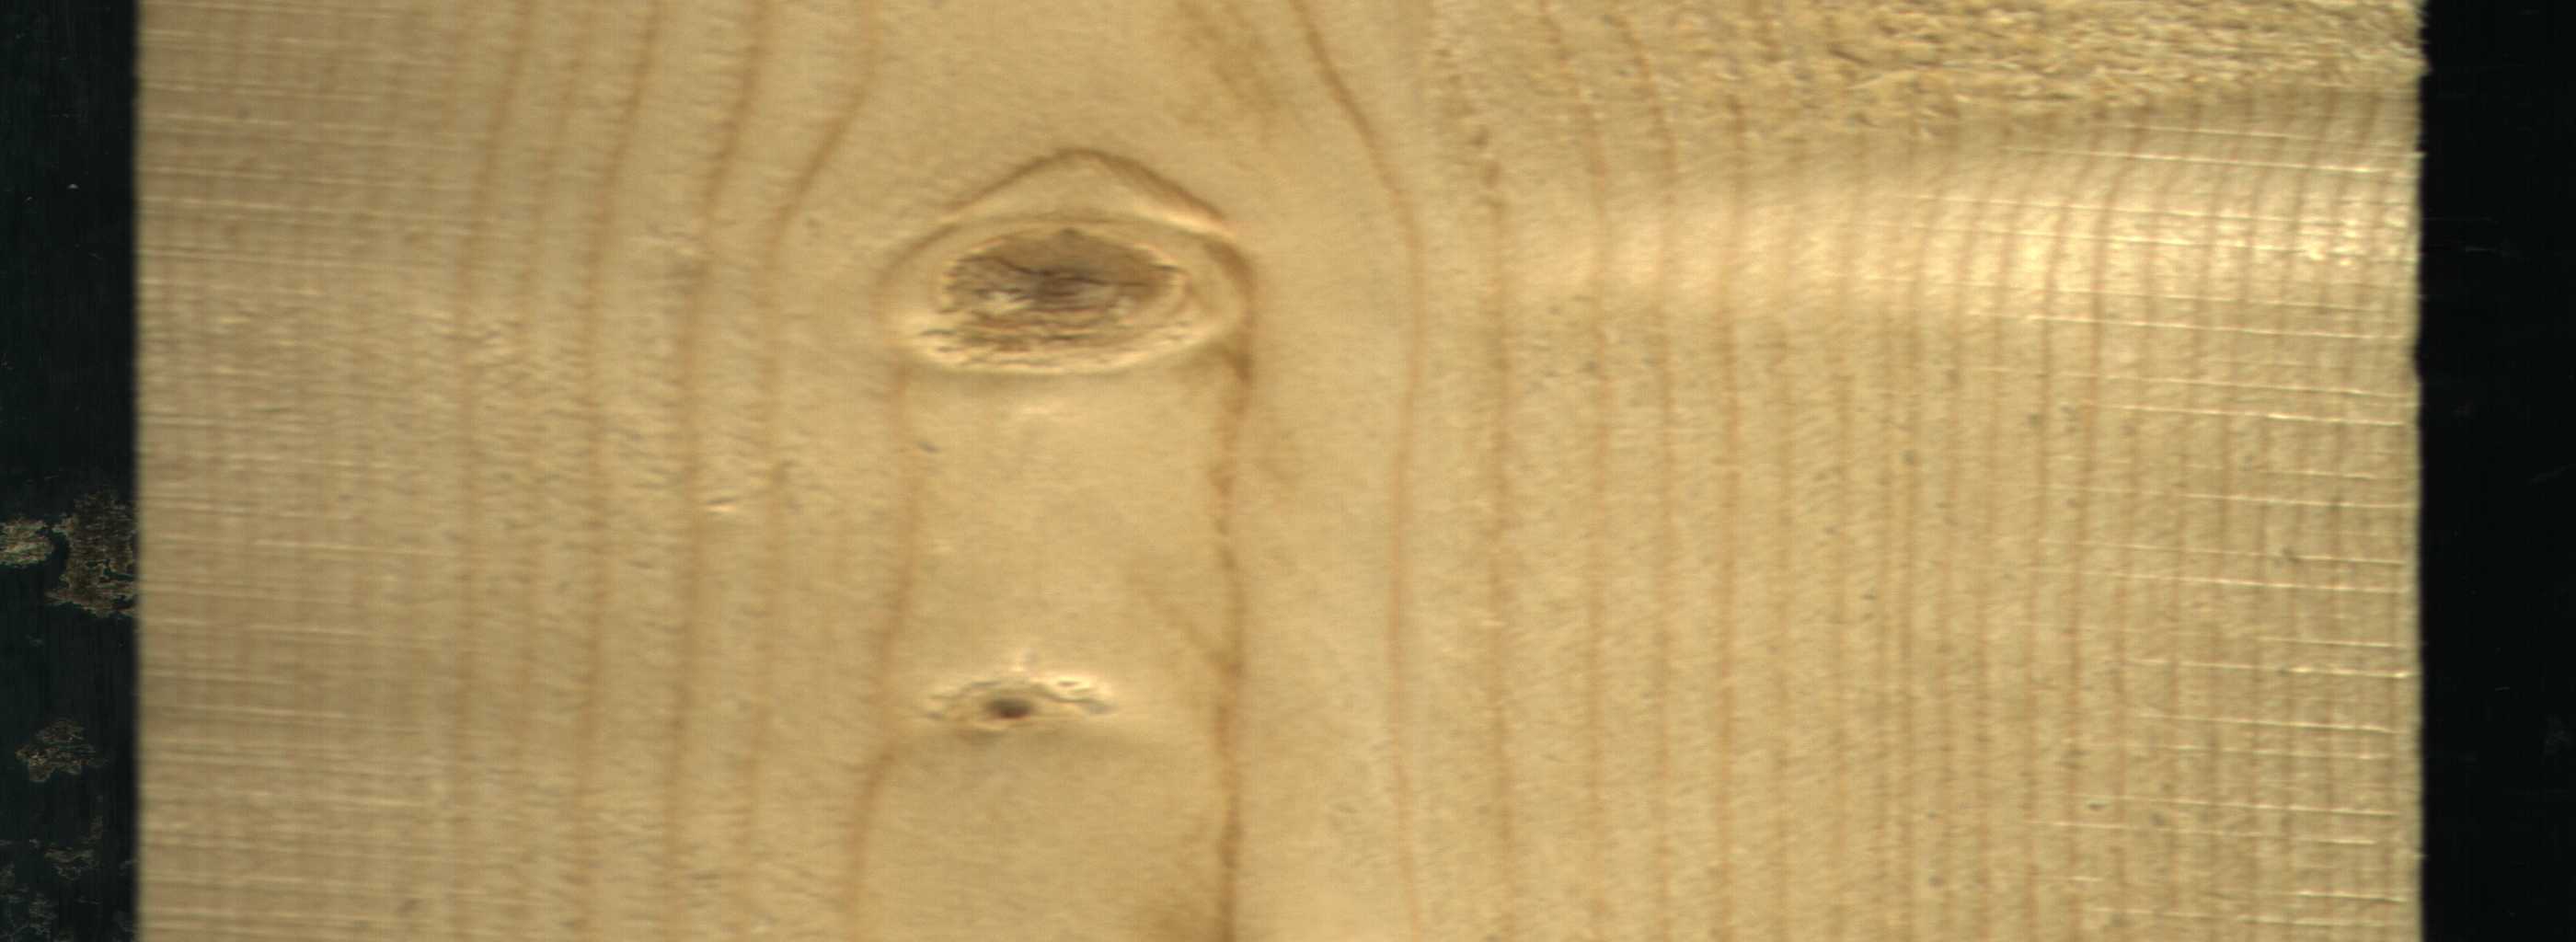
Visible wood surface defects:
Live_Knot
Live_Knot